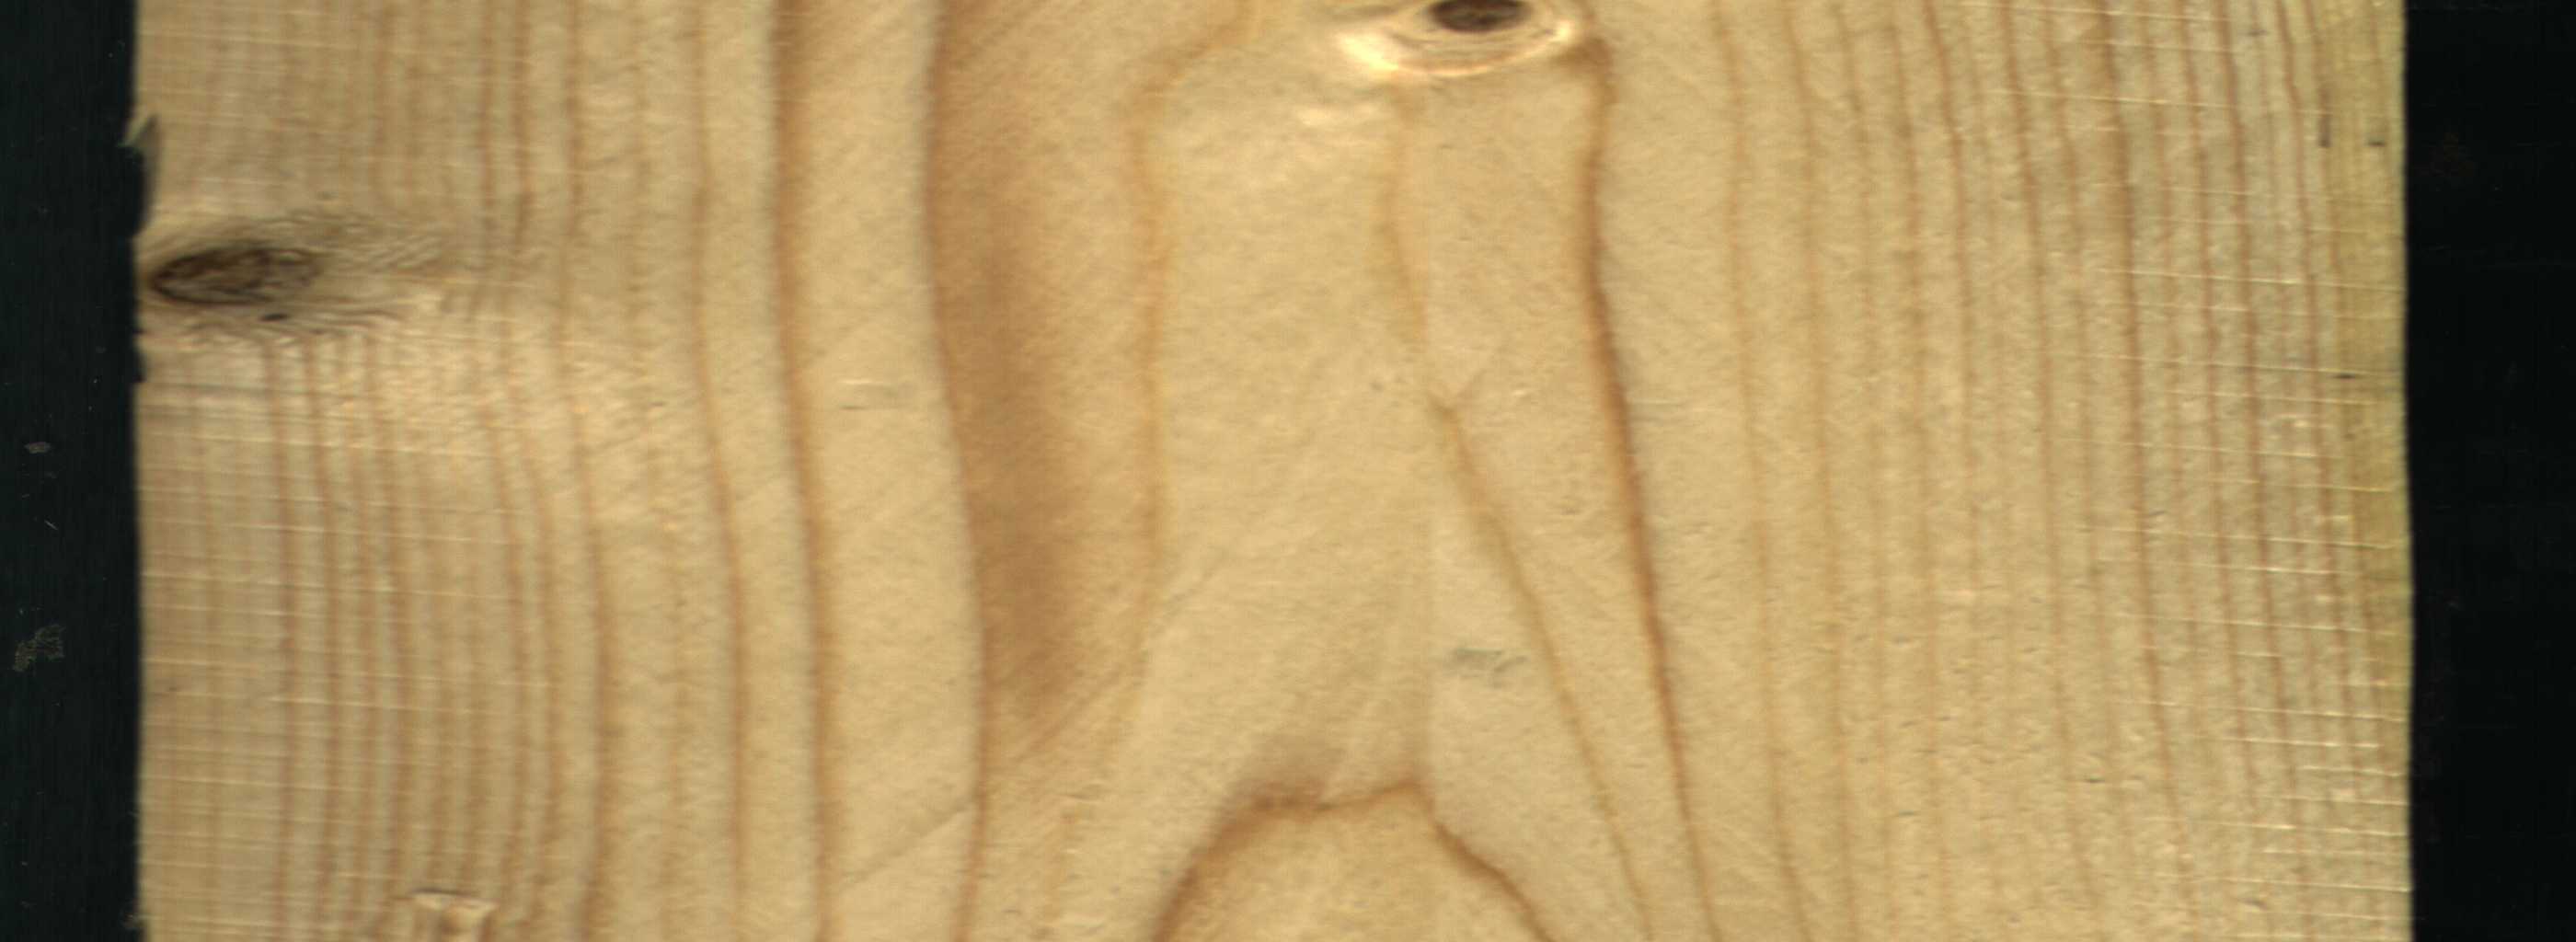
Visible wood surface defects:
Dead_Knot
Dead_Knot